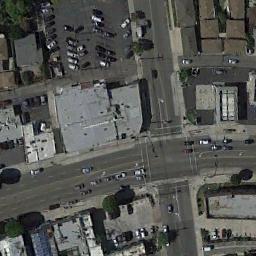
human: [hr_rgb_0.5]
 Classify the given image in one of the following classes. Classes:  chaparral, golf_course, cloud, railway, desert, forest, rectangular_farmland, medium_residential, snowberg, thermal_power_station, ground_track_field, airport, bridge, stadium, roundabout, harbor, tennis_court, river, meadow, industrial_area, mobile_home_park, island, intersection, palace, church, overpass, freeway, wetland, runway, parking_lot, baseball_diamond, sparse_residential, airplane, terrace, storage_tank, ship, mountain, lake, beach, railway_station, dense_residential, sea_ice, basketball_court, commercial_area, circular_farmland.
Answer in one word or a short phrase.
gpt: intersection